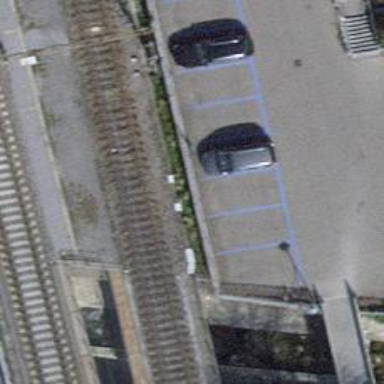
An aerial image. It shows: Single-track railway bridge with electrified contact line.